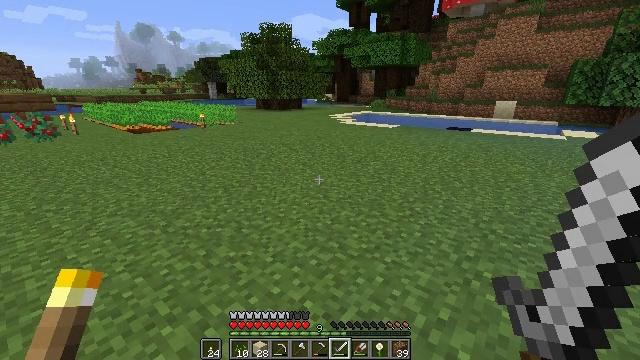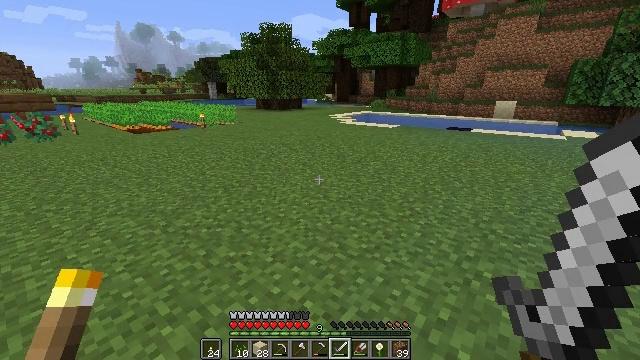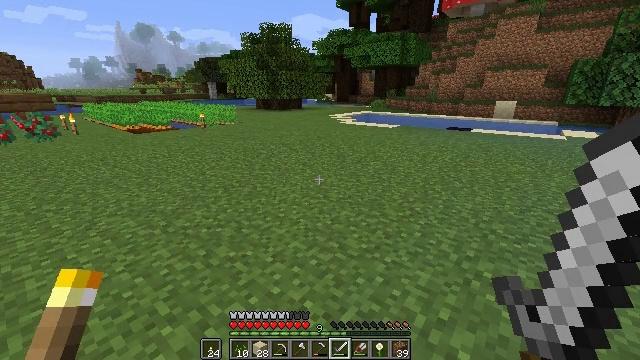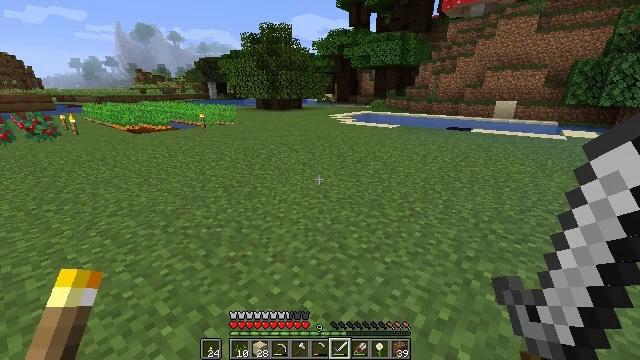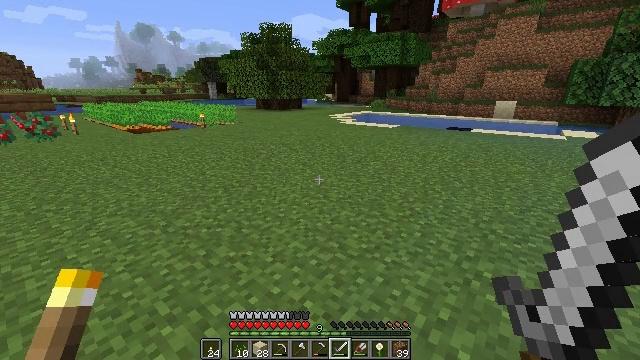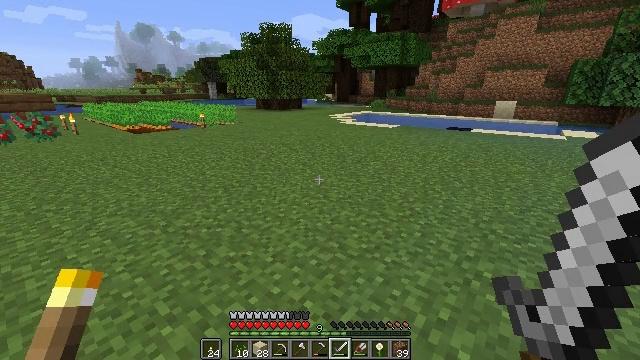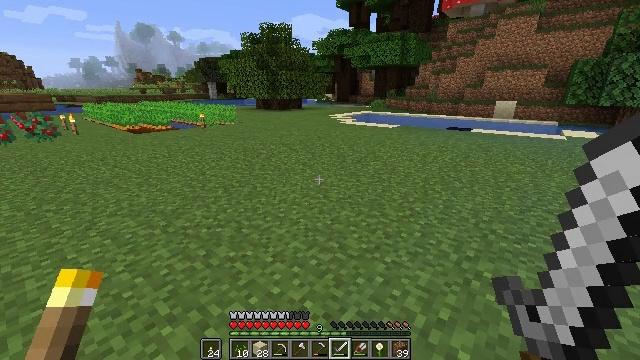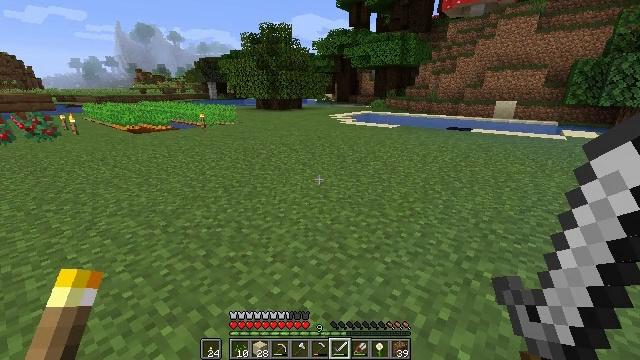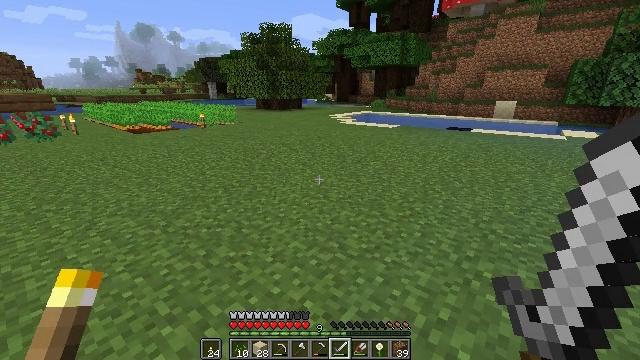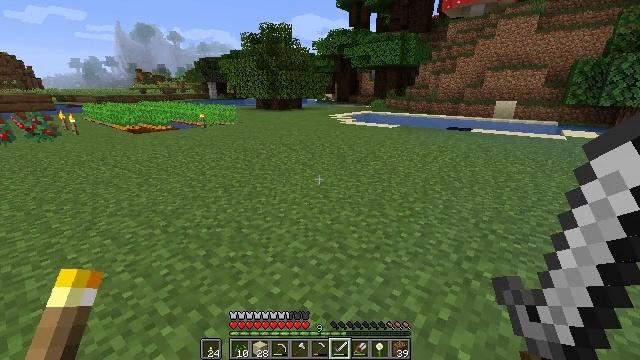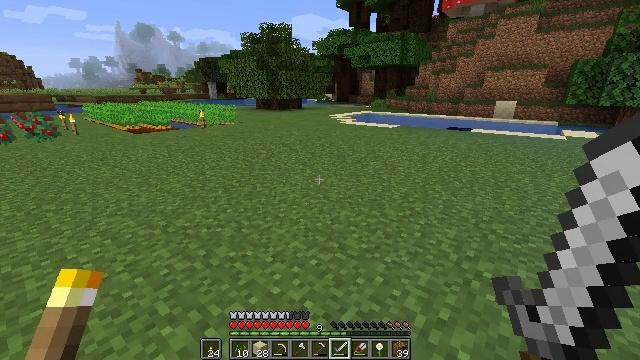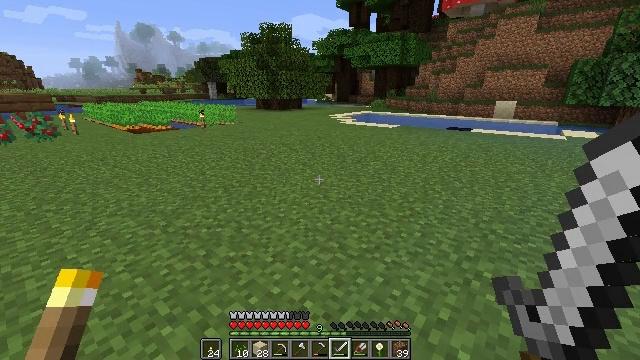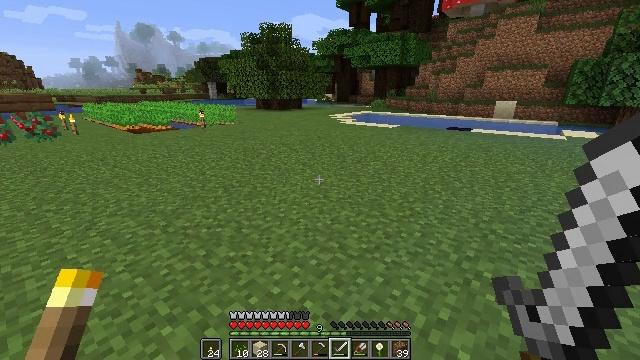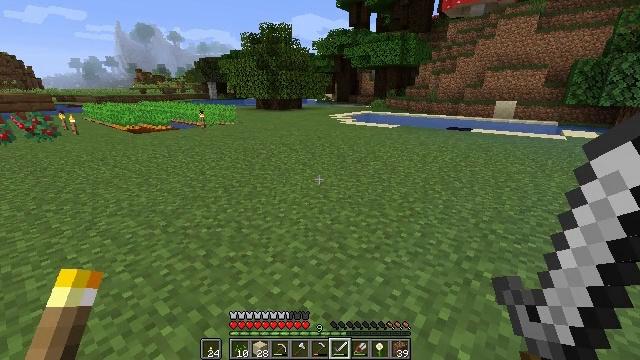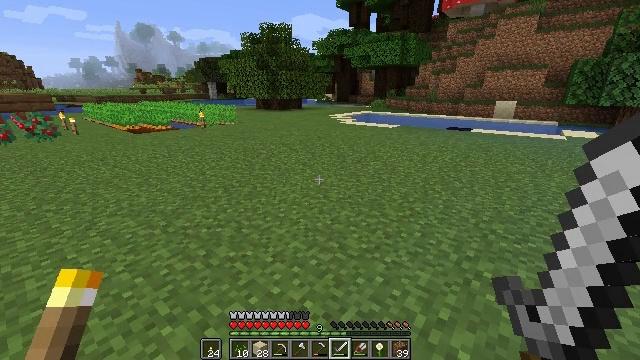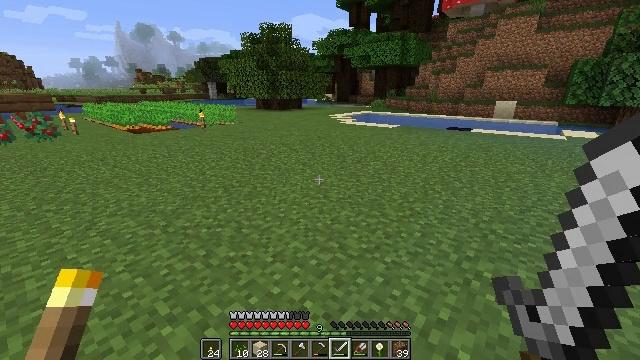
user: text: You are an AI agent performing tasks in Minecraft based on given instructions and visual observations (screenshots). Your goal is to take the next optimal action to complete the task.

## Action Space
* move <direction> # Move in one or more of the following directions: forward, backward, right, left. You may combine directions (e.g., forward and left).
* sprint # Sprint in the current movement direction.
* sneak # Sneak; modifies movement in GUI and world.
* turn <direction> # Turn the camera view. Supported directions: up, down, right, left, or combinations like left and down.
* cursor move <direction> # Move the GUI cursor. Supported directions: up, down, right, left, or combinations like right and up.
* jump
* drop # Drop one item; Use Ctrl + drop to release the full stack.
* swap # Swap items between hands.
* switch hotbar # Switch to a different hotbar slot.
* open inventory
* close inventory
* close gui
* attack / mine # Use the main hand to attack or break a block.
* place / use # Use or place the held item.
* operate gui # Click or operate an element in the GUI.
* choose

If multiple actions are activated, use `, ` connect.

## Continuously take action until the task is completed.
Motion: motion action
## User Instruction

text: Dig up some sand.
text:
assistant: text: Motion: no_op
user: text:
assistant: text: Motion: no_op
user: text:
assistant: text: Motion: no_op
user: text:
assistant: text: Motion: no_op
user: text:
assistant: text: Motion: no_op
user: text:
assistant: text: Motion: no_op
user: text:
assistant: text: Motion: no_op
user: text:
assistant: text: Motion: no_op
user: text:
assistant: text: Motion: no_op
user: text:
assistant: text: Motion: no_op
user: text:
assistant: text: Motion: no_op
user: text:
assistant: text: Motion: no_op
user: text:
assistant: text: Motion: no_op
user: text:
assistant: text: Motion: no_op
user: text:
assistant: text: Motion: no_op
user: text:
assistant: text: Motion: no_op
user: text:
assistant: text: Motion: no_op
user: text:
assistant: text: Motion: no_op
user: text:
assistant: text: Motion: no_op
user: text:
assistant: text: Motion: no_op
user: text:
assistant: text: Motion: no_op
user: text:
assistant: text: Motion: no_op
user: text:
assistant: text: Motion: no_op
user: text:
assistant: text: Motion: no_op
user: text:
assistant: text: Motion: no_op
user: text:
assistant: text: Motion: no_op
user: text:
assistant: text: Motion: no_op
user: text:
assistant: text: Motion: no_op
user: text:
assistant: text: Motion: no_op
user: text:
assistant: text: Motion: no_op